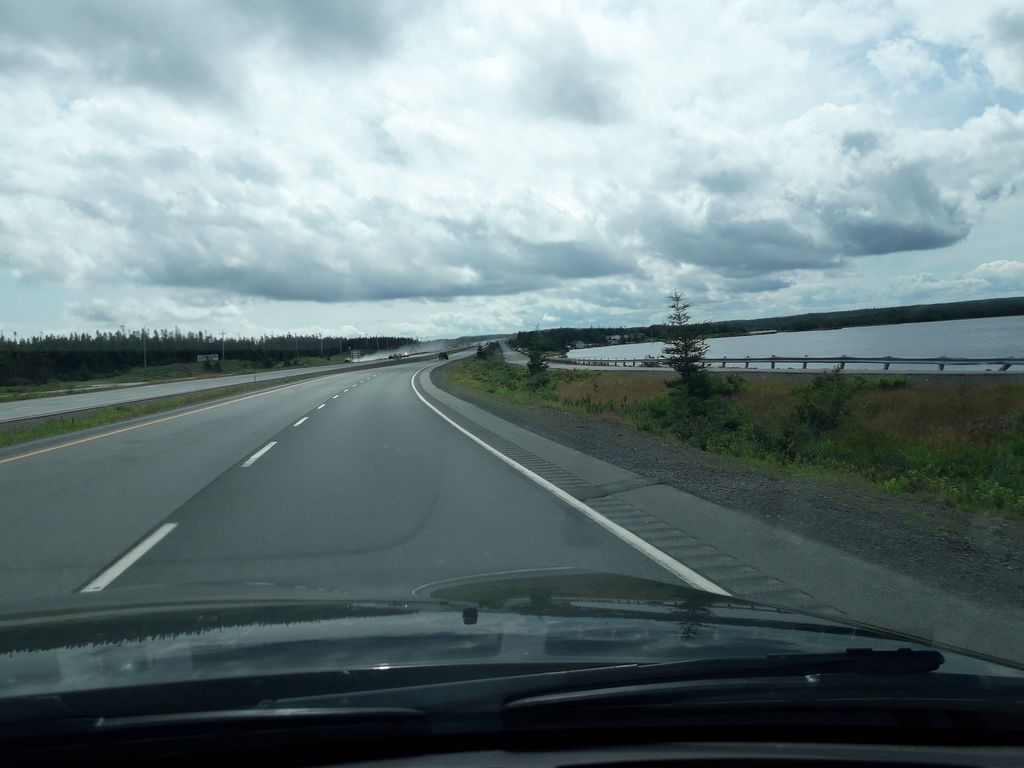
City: st_johns